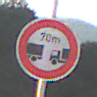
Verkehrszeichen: VerbotUnterschreitenMindestabstand
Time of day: SunriseSunset
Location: Outdoor (Nature)
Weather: Clear
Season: NotSpecified
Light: Natural